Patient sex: M
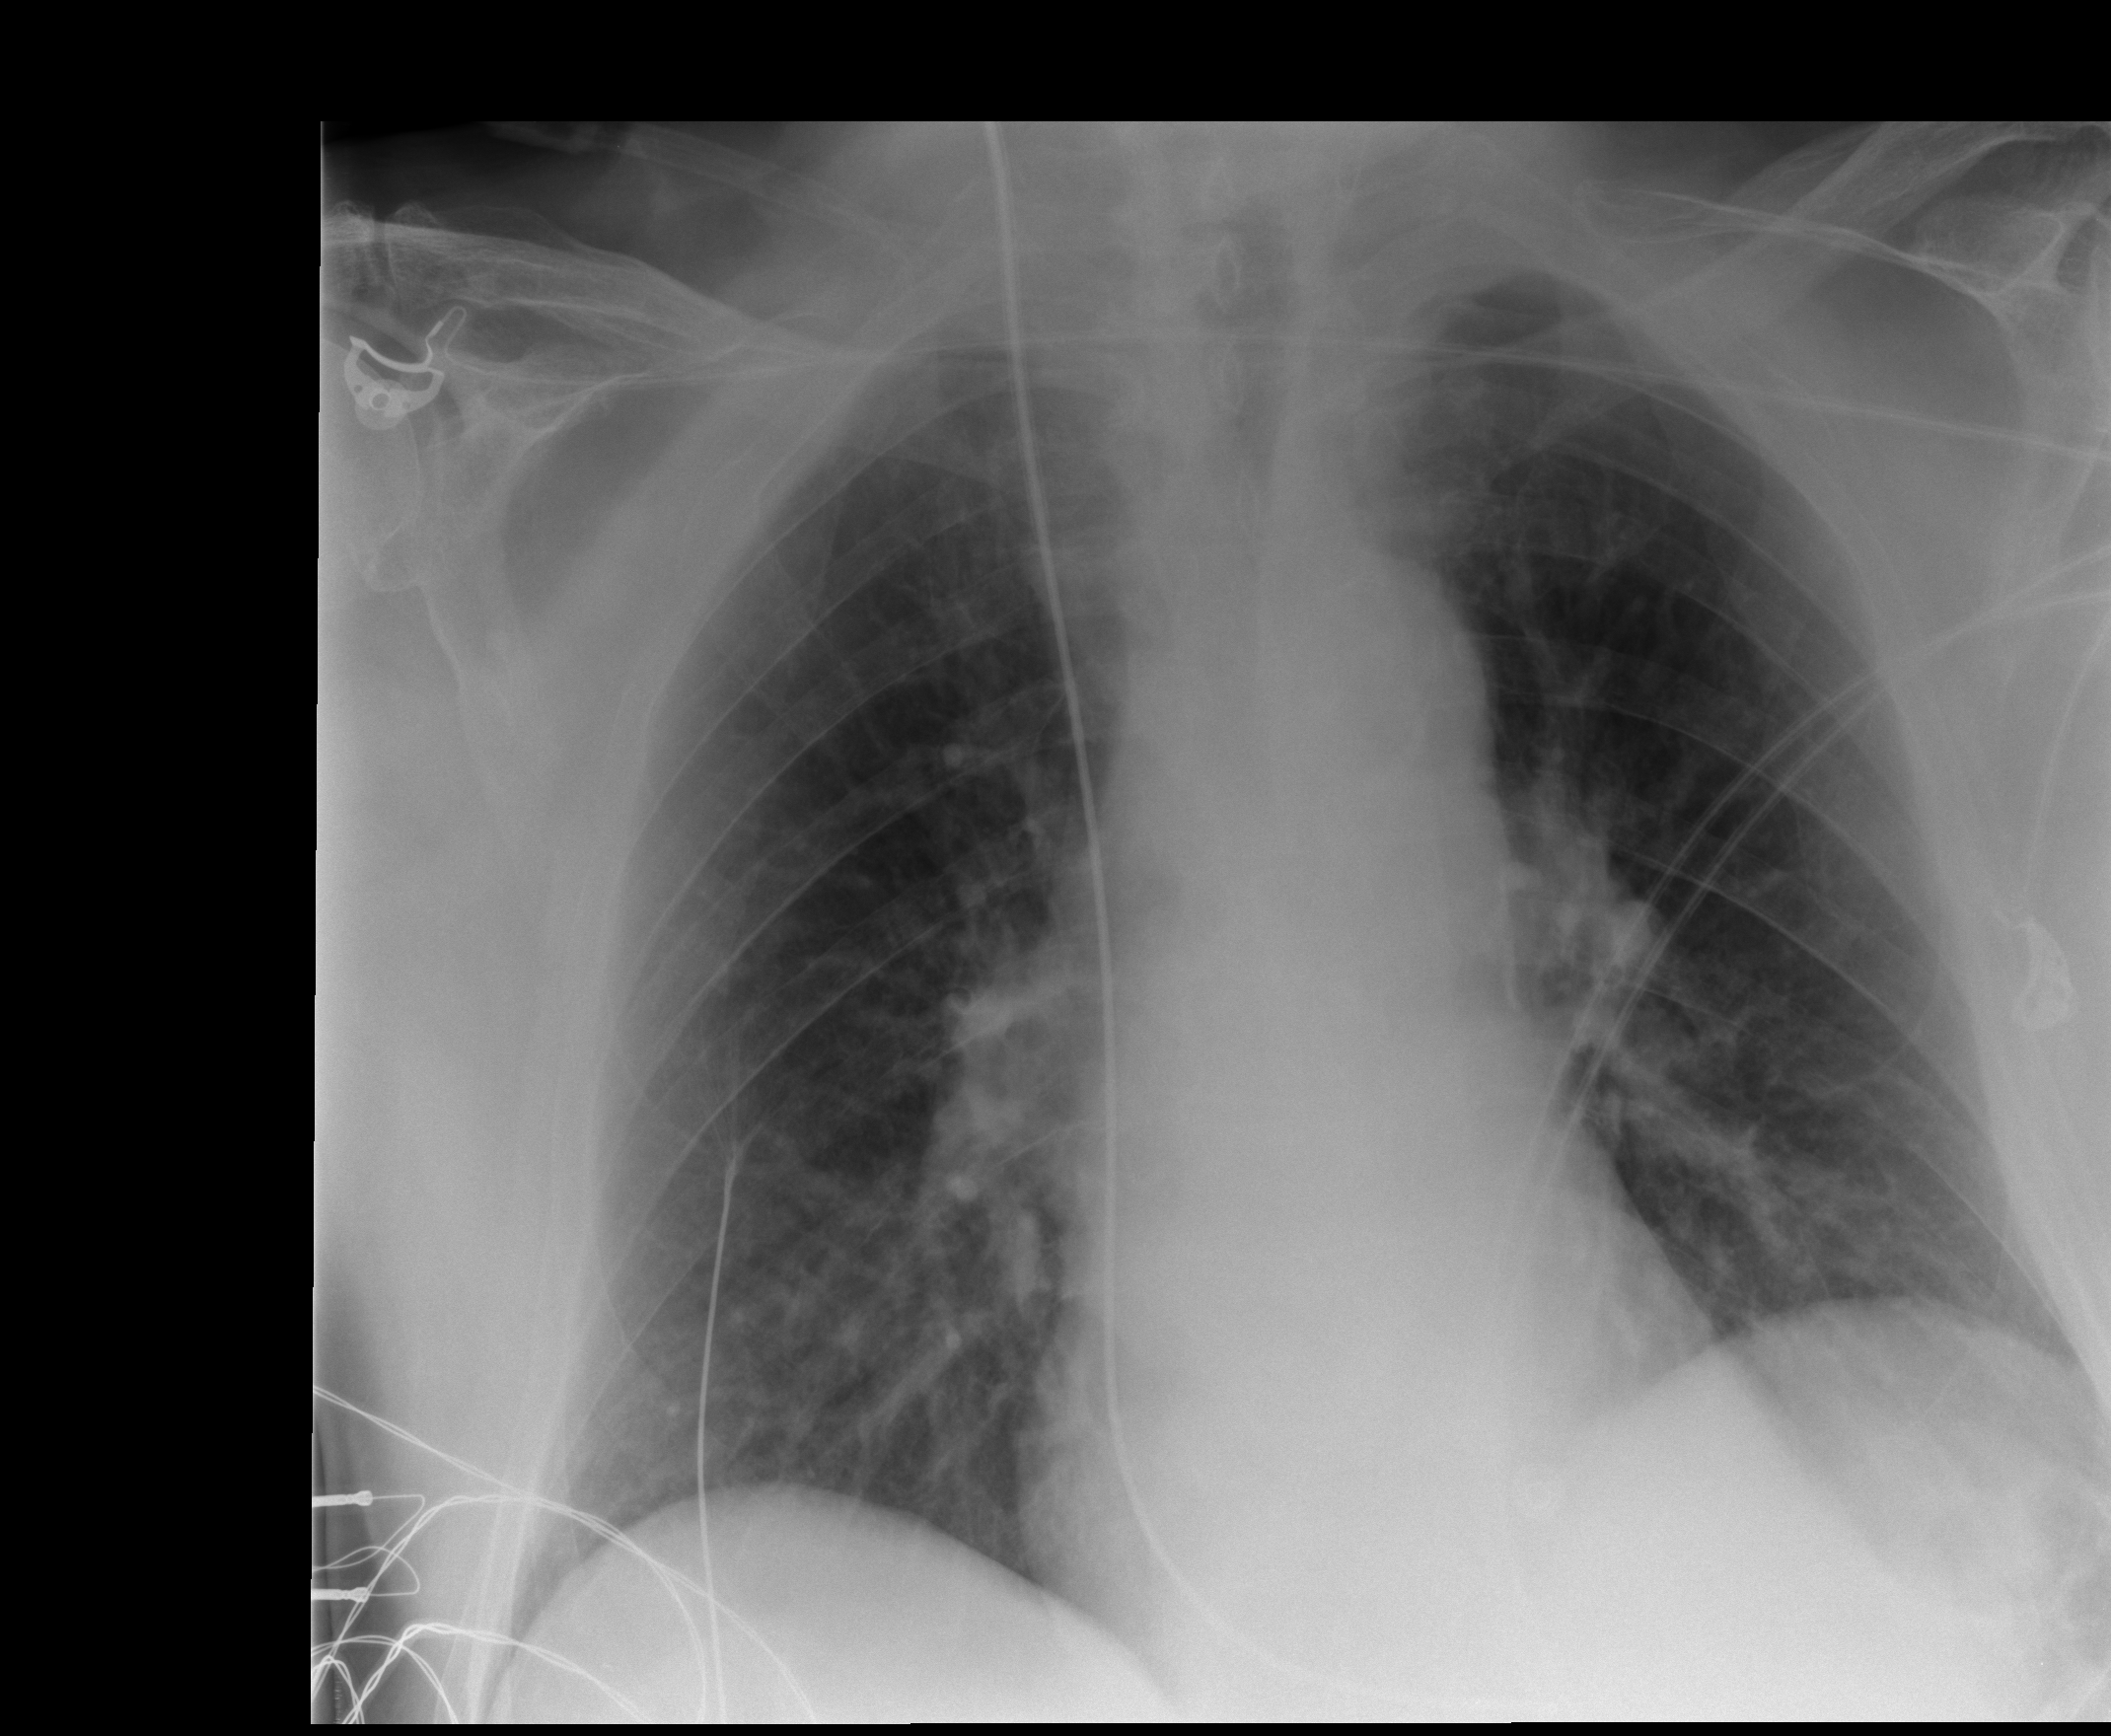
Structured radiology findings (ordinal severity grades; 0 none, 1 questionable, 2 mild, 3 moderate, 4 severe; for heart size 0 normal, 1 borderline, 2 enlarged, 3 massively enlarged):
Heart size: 0
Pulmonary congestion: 2
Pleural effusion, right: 0
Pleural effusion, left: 1
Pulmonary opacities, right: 0
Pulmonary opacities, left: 0
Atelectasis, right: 0
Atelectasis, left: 1